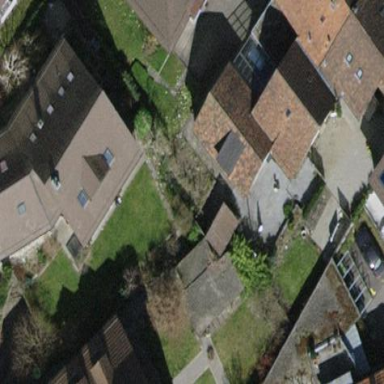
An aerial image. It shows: Building with tiled roof.